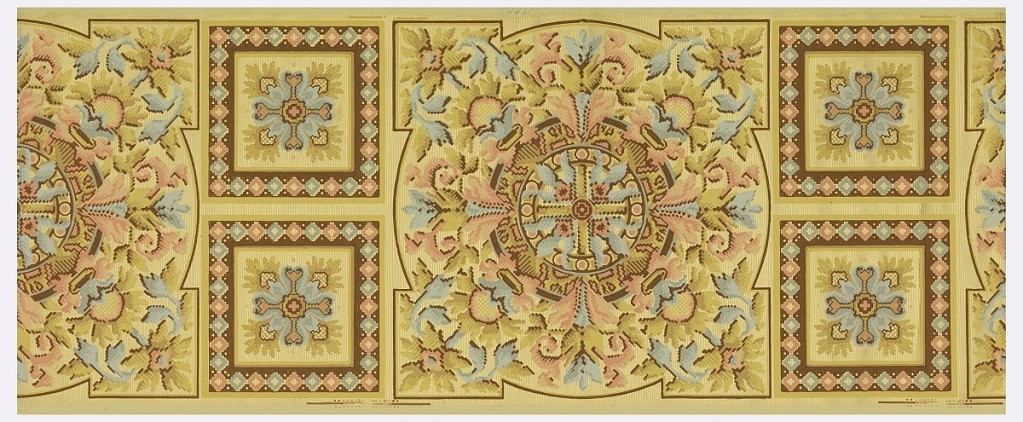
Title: Ceiling border
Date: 1875–1906
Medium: Block-printed paper
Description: Wallpaper roll.  Ceiling medallion, with large circular medallion having four corners, containing pink and blue flowers. Two square medallions between circles. Printed on tan ground.